Interaction volume radius: 5 \u00c5
Interaction volume height: 15 \u00c5
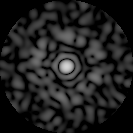
Disorder parameter: 0.8508